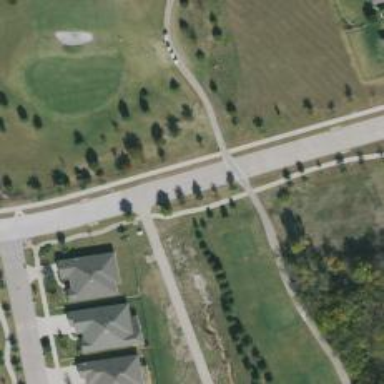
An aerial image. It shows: Path for golf carts.